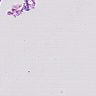
Metastatic tissue present: no